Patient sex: F
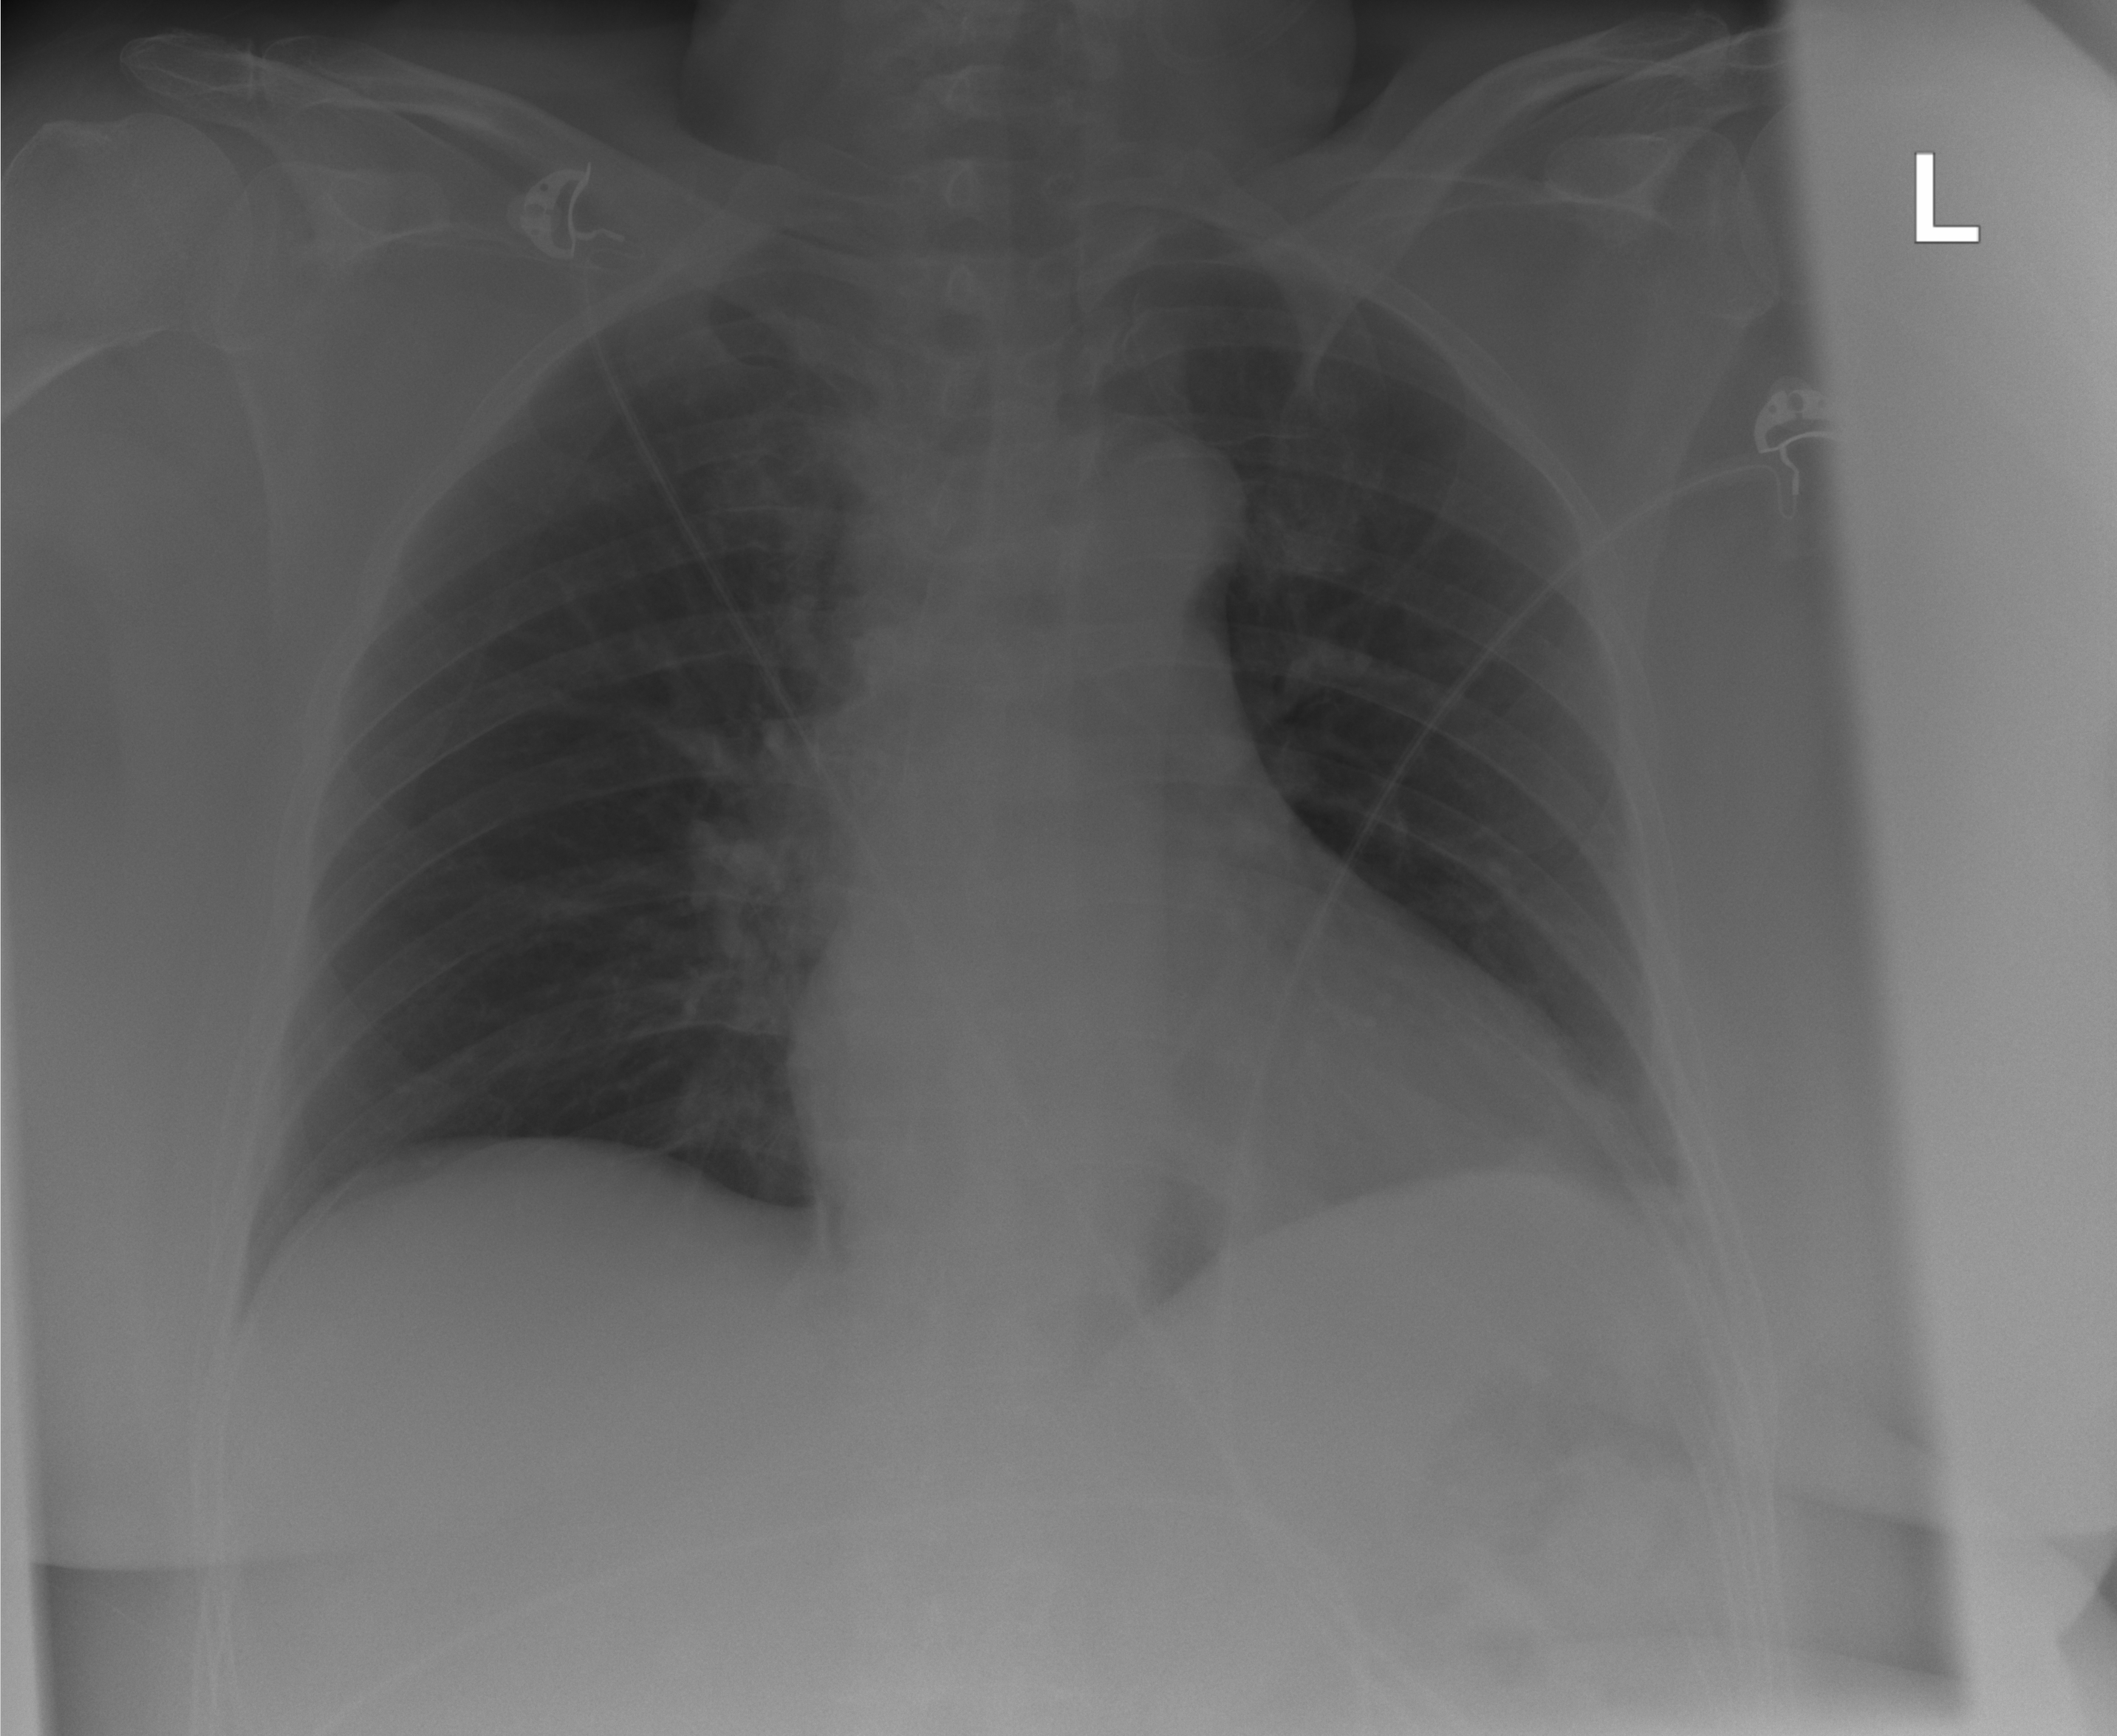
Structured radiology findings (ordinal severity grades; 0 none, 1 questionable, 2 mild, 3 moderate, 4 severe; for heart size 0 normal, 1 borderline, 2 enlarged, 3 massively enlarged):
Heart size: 0
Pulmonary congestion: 0
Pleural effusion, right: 0
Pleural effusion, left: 0
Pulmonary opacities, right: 0
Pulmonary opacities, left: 0
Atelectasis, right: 0
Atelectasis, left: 1